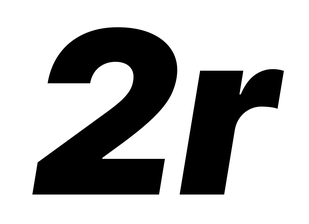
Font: Inter-Italic_Black_Italic